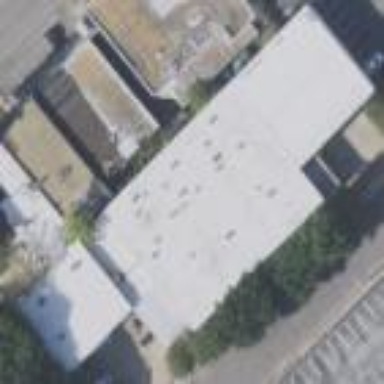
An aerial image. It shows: Commercial building.